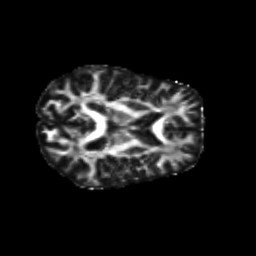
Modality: FA
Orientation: axial
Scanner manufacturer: siemens
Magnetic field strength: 3 T
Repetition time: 9.2 s
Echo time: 0.084 s